Aerial crown-view tile of a tropical tree (Barro Colorado Island, Panama), acquired 20250124:
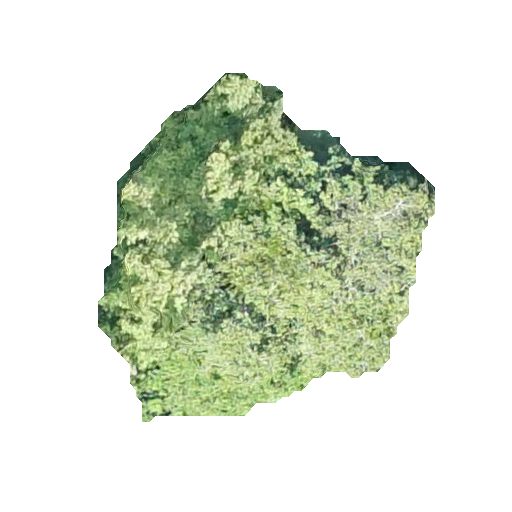
Species: Tabernaemontana arborea
GBIF accepted scientific name: Tabernaemontana arborea
Crown area: 118.993 m²